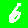
Digit: 6